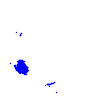
Particle: electron